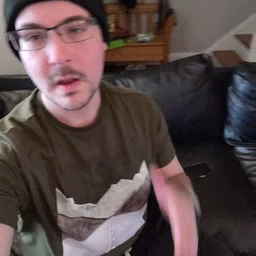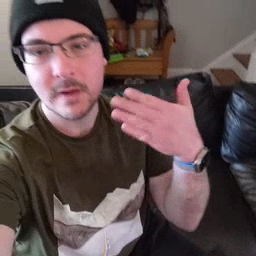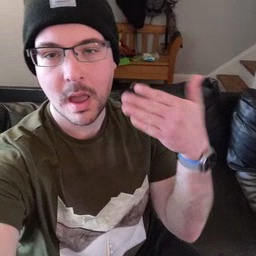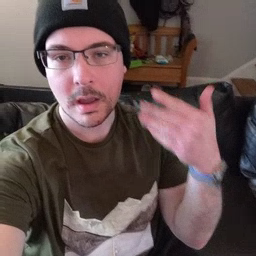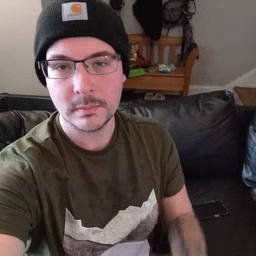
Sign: flag